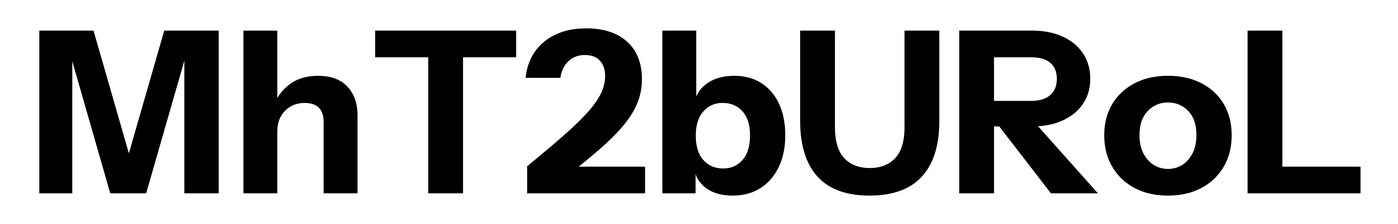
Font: InstrumentSans_Bold